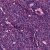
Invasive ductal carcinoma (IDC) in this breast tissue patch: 1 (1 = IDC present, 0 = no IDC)